Interaction volume radius: 5 \u00c5
Interaction volume height: 40 \u00c5
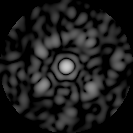
Disorder parameter: 0.6416